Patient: sex F, age 74
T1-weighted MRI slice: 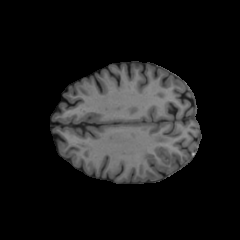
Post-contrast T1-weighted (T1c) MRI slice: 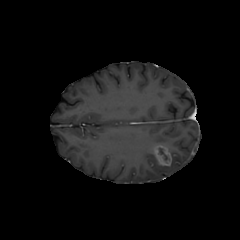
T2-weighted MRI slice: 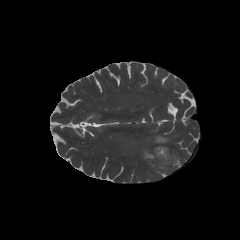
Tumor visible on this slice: yes
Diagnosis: Glioblastoma, IDH-wildtype
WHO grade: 4